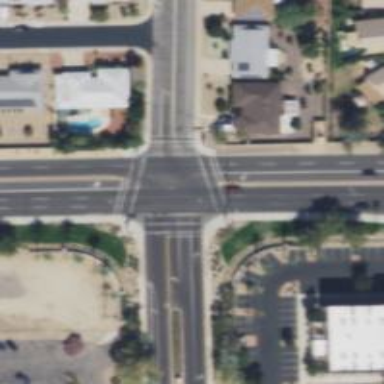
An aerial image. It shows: Solid stop line on the road.